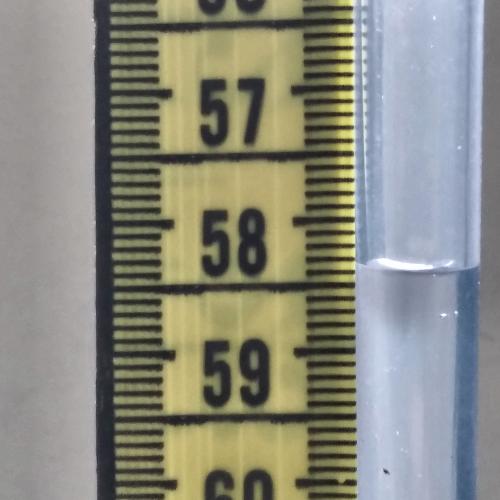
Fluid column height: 58.4 cm